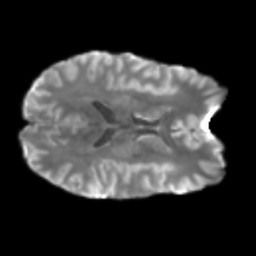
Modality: T2w
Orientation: axial
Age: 46
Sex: male
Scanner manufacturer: ge
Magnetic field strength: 3 T
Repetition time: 3.65 s
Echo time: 0.0807 s